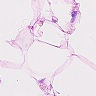
Metastatic tissue present: no